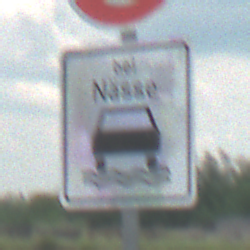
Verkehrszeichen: BeiNaesse
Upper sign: Geschwindigkeit120
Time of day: MorningAfternoon
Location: Outdoor (Nature)
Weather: PartlyCloudy
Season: NotSpecified
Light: Natural